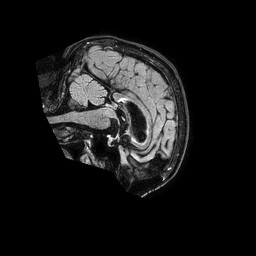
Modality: FLAIR
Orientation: sagittal
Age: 76
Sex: female
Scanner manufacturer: philips
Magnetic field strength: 1.5 T
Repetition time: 4.8 s
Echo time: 0.3 s